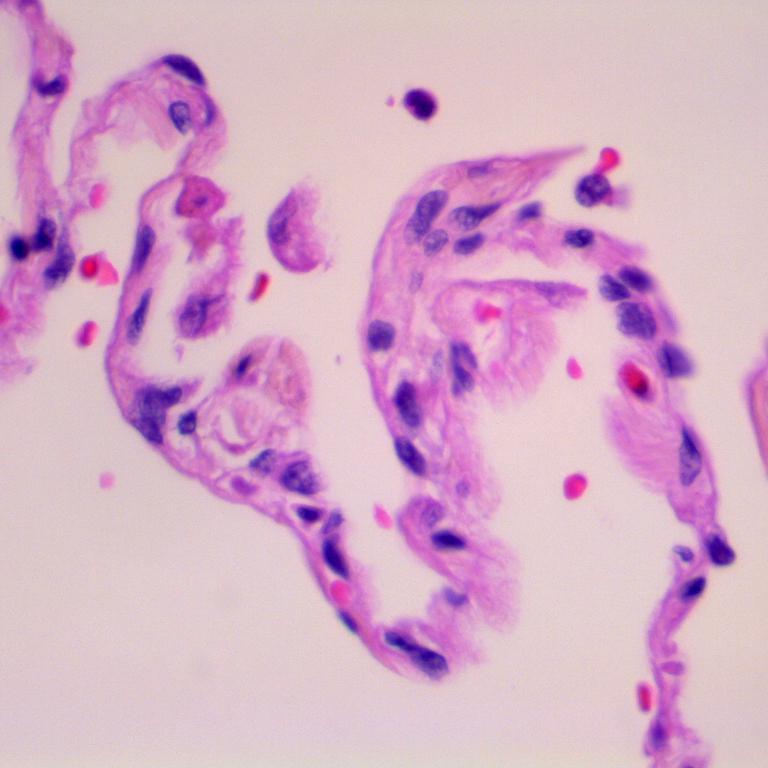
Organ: lung
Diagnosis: benign